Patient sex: M
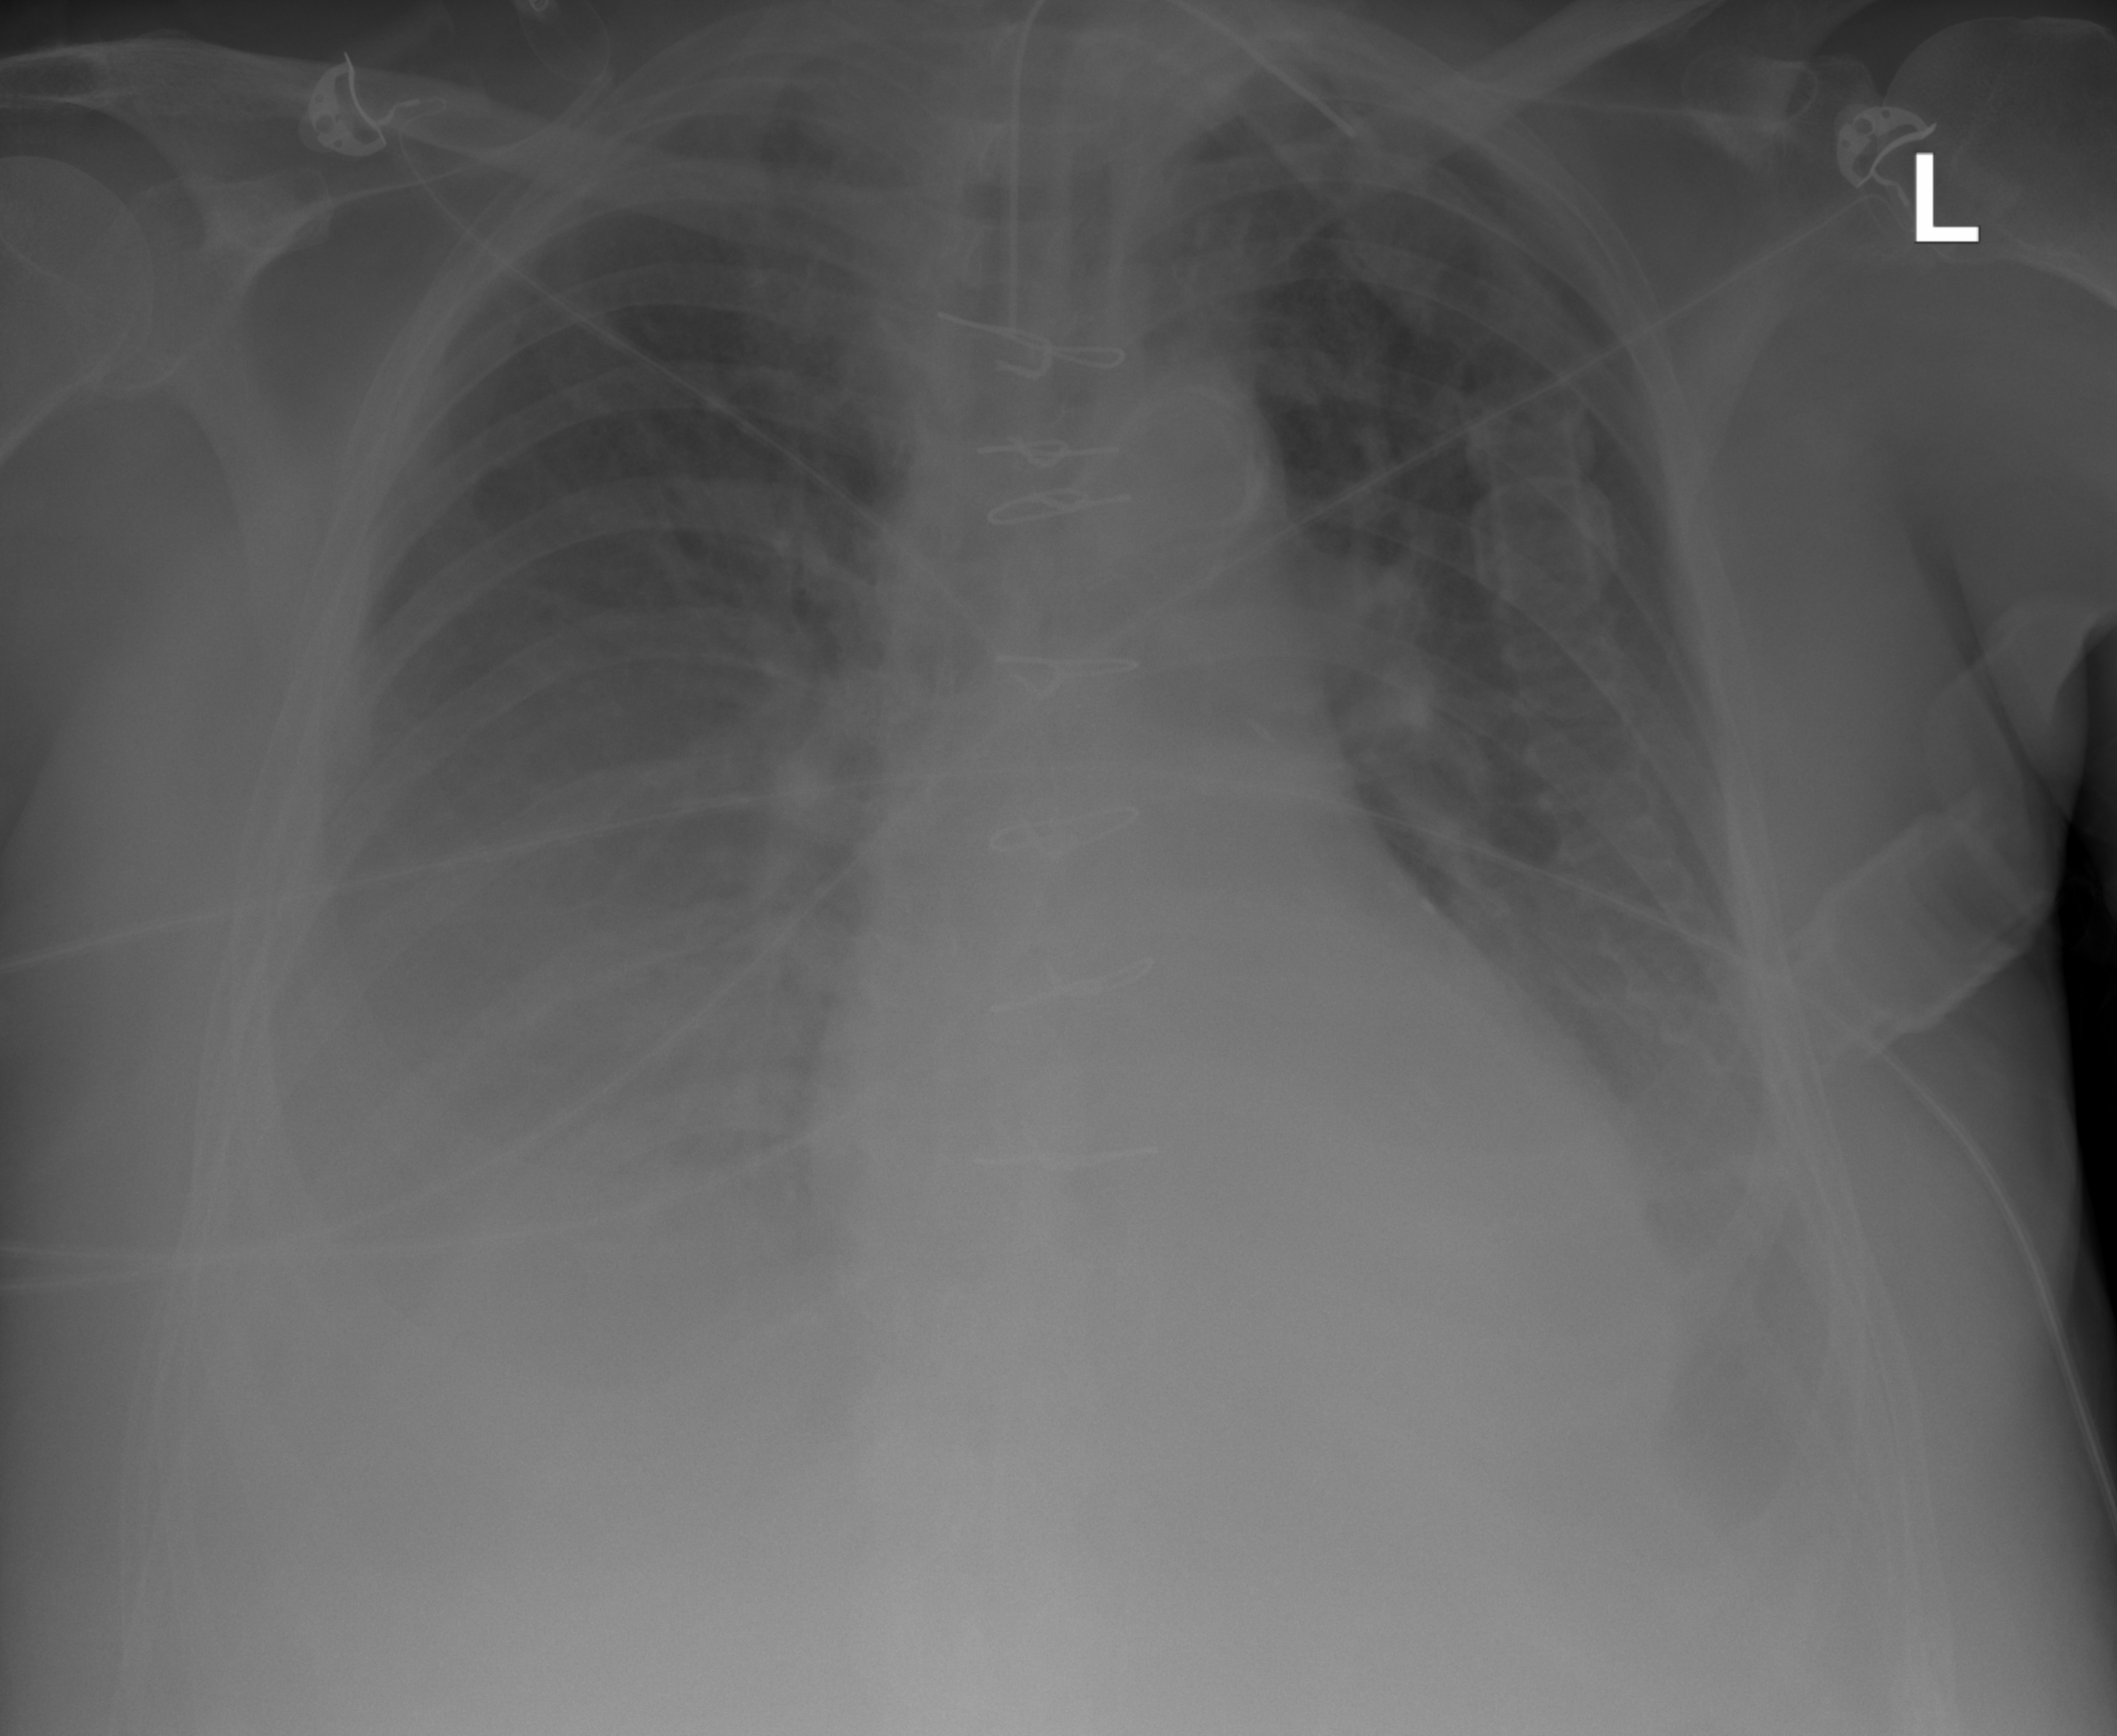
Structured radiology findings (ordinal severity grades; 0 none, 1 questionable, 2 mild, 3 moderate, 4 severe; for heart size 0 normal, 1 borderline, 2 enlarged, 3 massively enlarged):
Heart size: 2
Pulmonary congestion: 2
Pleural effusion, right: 3
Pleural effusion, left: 3
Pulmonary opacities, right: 1
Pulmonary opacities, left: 0
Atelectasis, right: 2
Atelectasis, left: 2